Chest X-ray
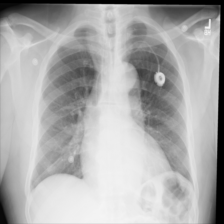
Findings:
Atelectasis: negative
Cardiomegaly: negative
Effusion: negative
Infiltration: negative
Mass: negative
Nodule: negative
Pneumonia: negative
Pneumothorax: negative
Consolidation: negative
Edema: negative
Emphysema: negative
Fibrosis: negative
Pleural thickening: negative
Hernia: negative